Aerial crown-view tile of a tropical tree (Barro Colorado Island, Panama), acquired 20240918:
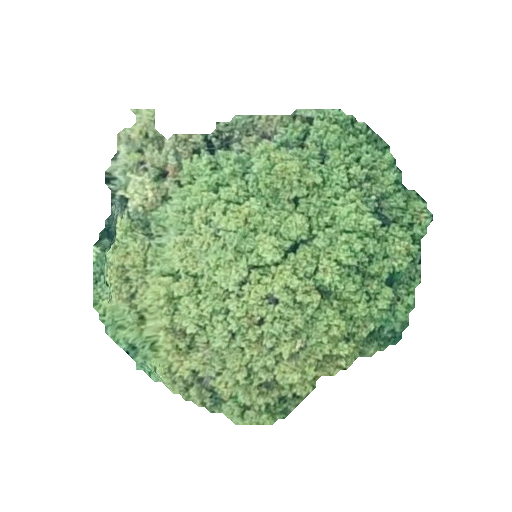
Species: Pouteria stipitata
GBIF accepted scientific name: Pouteria stipitata
Crown area: 124.925 m²